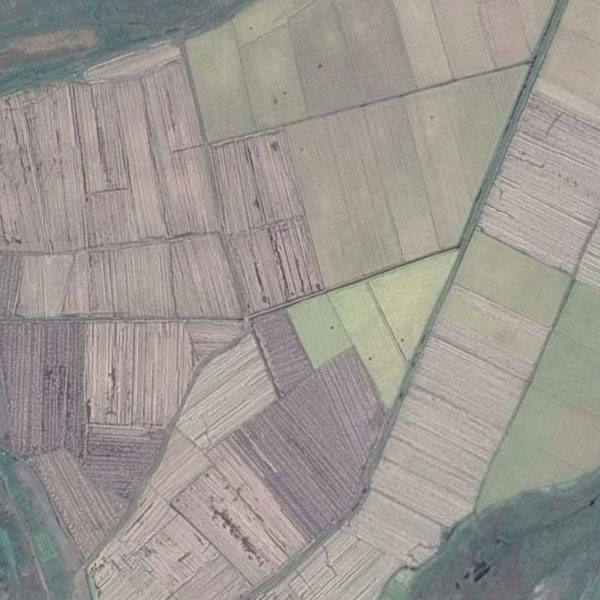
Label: Farmland